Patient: sex M, age 42
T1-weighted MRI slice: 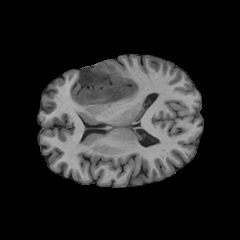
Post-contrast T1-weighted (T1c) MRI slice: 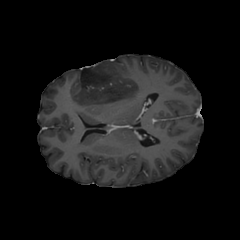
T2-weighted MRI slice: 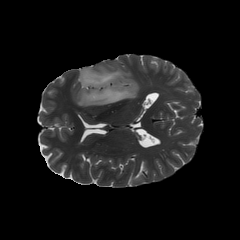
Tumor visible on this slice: yes
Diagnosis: Astrocytoma, IDH-mutant
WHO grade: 4